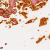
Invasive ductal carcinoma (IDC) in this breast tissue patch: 0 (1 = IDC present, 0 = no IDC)